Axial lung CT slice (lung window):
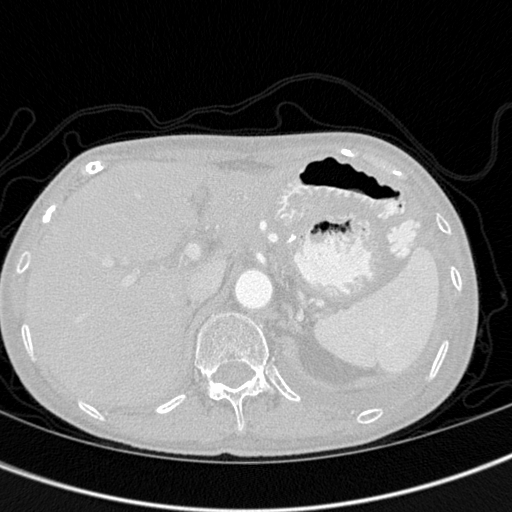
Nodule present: no